Question: I have to create a custom shaped (inverted T) bordered Uiview on iOS. I am attaching the screenshot below. I have researched a lot and I found a way using from <URL>.
But I didn't get any idea to shape my view as inverted T shaped.

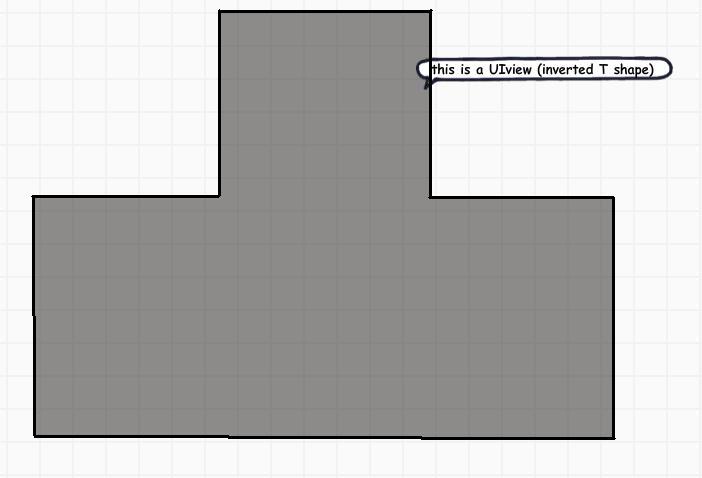
Answer: Phew.. Finally I have done it. I have used .
The main challenge I faced was about the border, because if I set the border to my two views (top & bottom), it will not show as a single container item. :)
Created . Lets call and .
'''
TopView *topView = [[TopView alloc] initWithFrame:CGRectMake(220, 60, 200, 200)];
[topView setBackgroundColor:[UIColor yellowColor]];
[self.view addSubview:topView];
BottomView *bottomView = [[BottomView alloc] initWithFrame:CGRectMake(130, 260, 380, 200)];
[bottomView setBackgroundColor:[UIColor yellowColor]];
bottomView.customShape = topView; //Set the custom shape as TopView to frame to draw the border.
[self.view addSubview:topView];
'''
I have drawn (top,right,left) for and (bottom, right), (top left, top right) for through overriding the method.
See my TopView class <URL>.
See my BottomView class <URL>.
Thanks to all.
: